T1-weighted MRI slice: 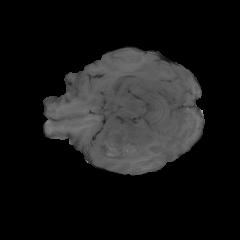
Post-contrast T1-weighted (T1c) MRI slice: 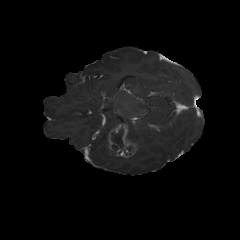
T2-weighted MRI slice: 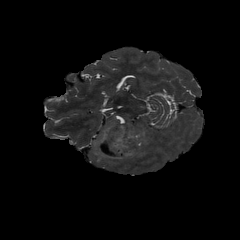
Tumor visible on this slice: yes